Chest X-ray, AP view. Patient: 33 years old, sex F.
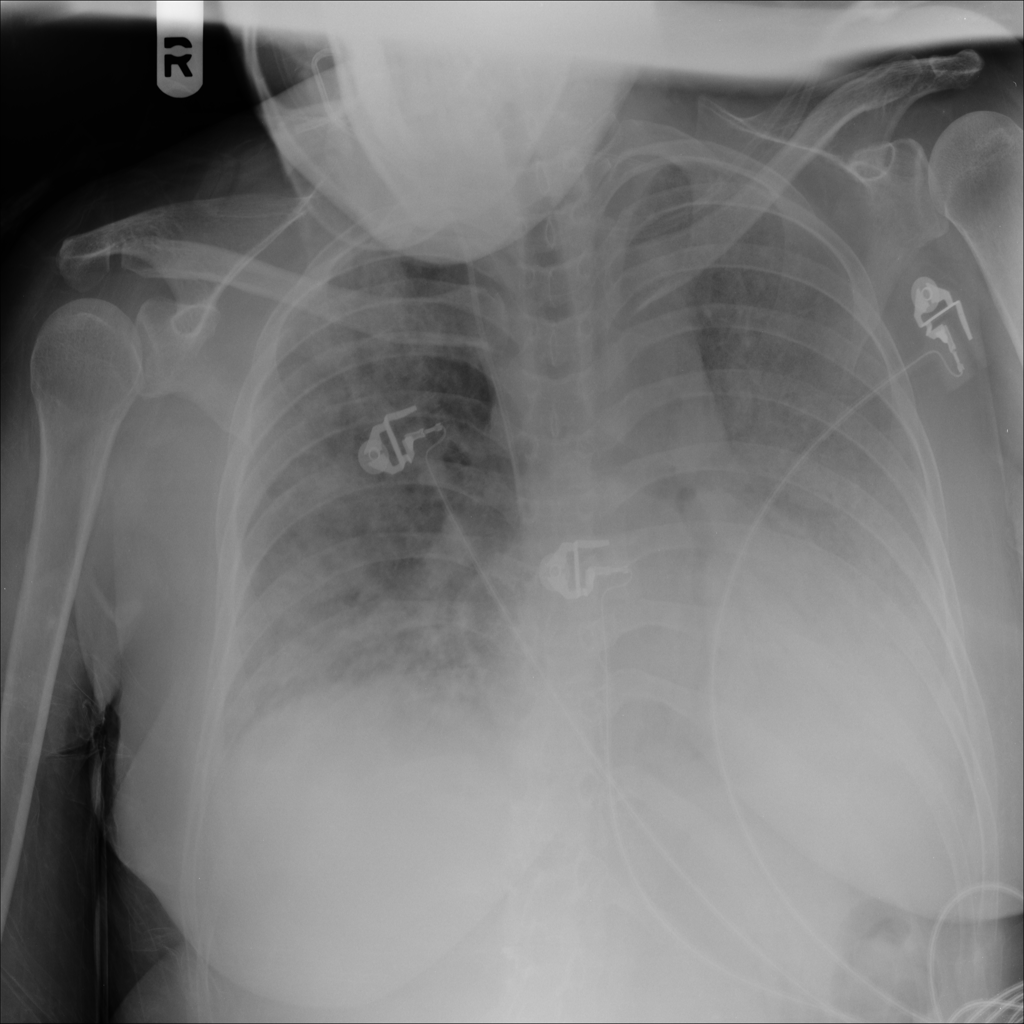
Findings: No Finding